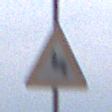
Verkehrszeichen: DoppelkurveZunaechstLinks
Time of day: MorningAfternoon
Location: Outdoor (Nature)
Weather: Overcast
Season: NotSpecified
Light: Natural